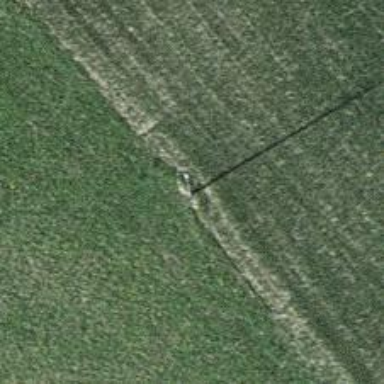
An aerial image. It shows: Power pole.